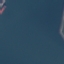
Label: SeaLake